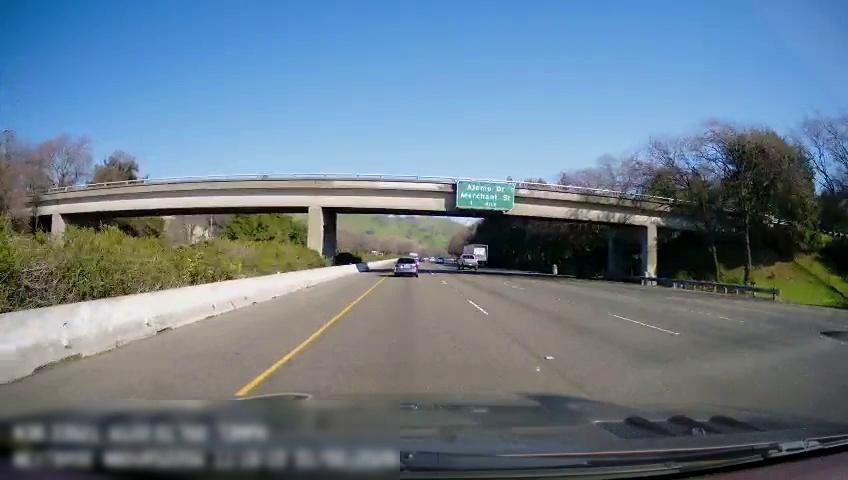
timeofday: Day
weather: Sunny
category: Drivable Space
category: Vehicles | Truck
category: Vehicles | Truck
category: Vehicles | Truck
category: Vehicles | SUV
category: Lanes | Current Lane
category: Lanes | Current Lane
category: Lanes | Alternate Lane
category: Lanes | Alternate Lane
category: Traffic | Signs